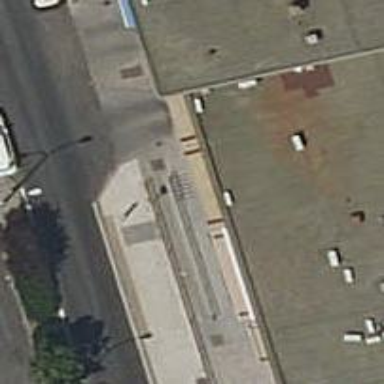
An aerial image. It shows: Sidewalk.